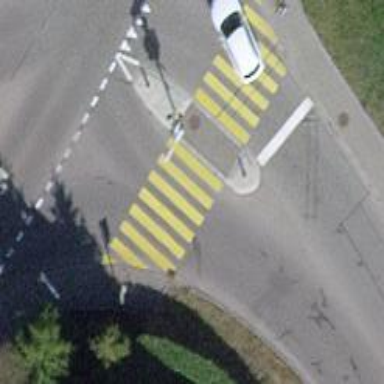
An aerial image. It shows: Road crossing with traffic signals and island.